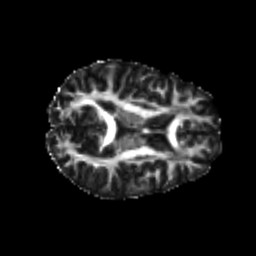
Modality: FA
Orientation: axial
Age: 19
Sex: female
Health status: healthy
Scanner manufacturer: philips
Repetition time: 7.389 s
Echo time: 0.08599 s